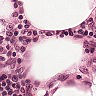
Metastatic tissue present: no